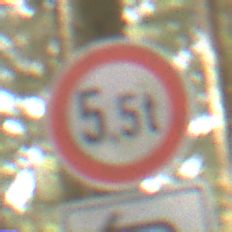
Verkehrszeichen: TatsaechlicheMasse
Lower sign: RichtungsangabeDurchPfeile2
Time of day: MorningAfternoon
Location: Outdoor (Nature)
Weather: Overcast
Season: Winter
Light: Natural